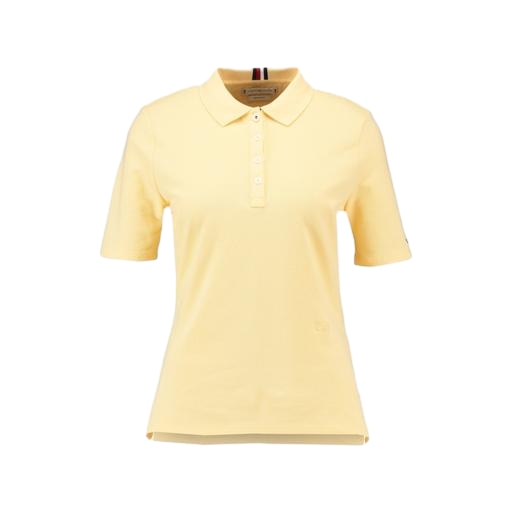
yellow skinny-fit stretch polo shirt, yellow skinny-fit polo shirt, skinny-fit stretch polo shirt, white background